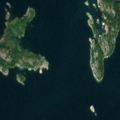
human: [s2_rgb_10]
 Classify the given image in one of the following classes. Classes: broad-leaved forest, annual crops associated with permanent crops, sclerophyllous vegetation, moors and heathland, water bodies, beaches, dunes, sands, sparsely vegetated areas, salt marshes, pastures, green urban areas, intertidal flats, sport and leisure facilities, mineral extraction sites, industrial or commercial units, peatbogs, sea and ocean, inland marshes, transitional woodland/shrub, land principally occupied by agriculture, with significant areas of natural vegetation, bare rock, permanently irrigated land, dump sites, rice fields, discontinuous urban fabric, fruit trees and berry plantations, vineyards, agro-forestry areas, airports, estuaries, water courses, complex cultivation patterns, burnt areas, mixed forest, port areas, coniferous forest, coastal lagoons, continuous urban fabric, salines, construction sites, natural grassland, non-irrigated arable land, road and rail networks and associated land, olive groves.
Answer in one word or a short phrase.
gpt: coniferous forest, sea and ocean